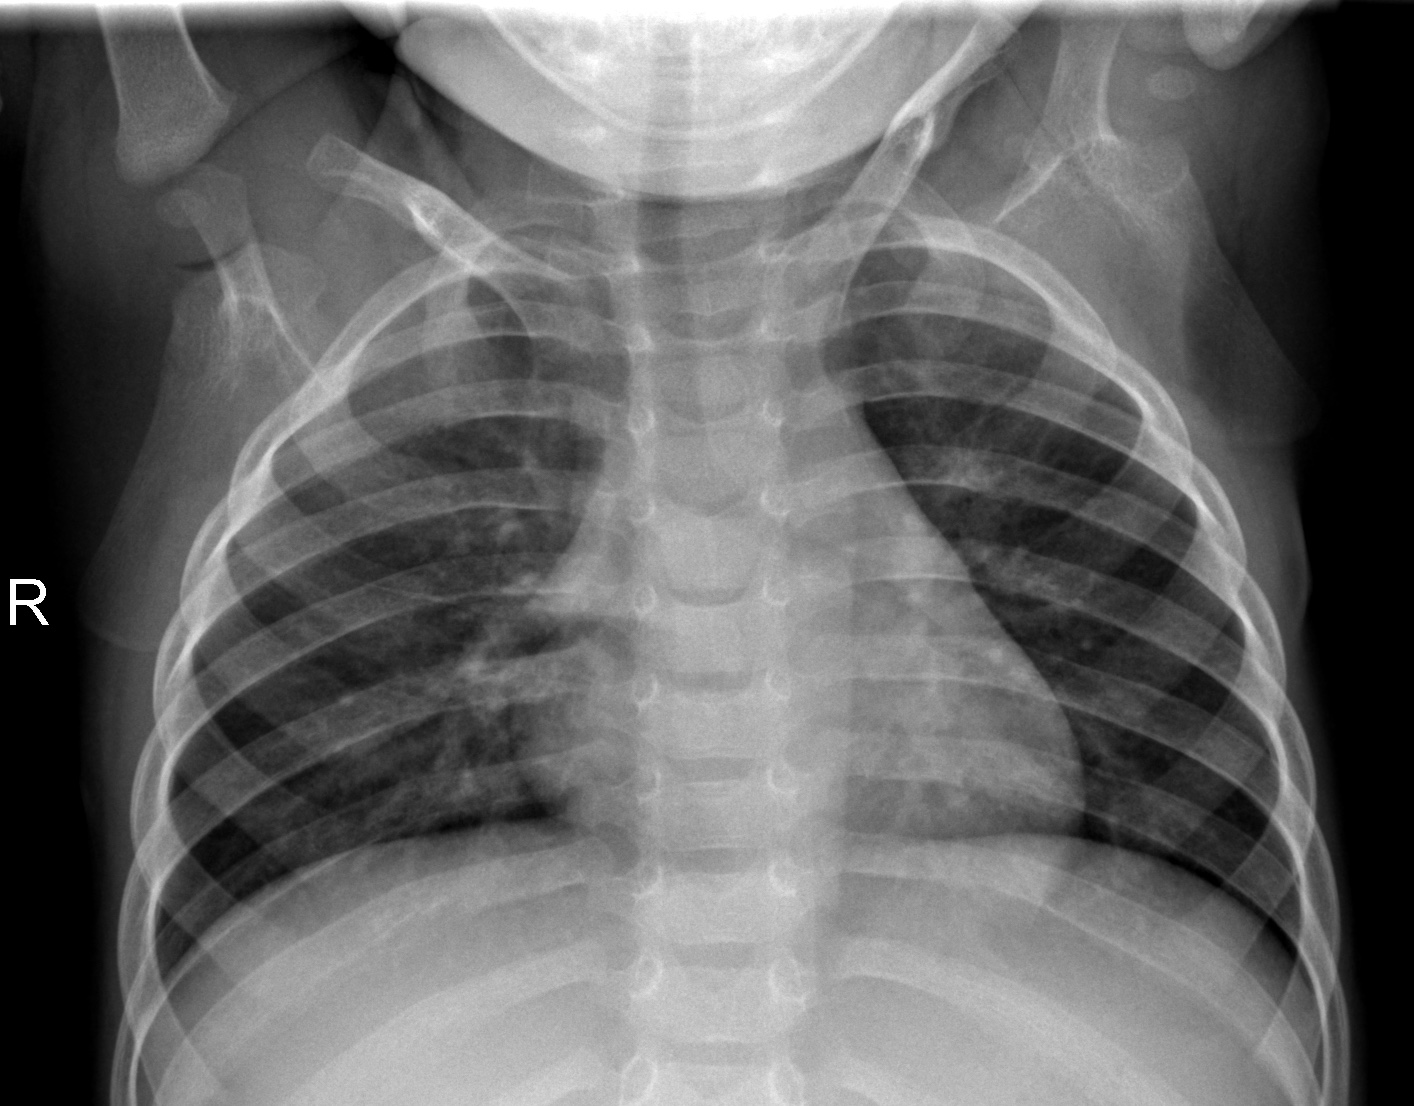
Diagnosis: NORMAL